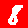
Digit: 8